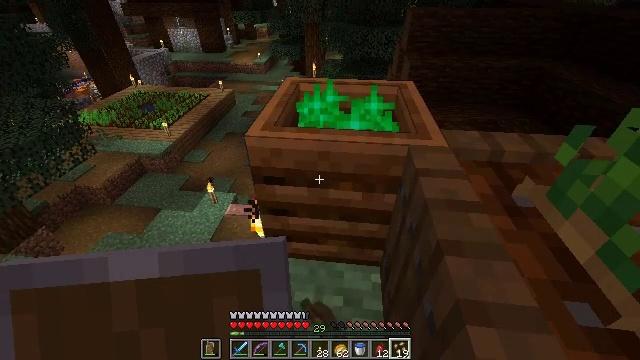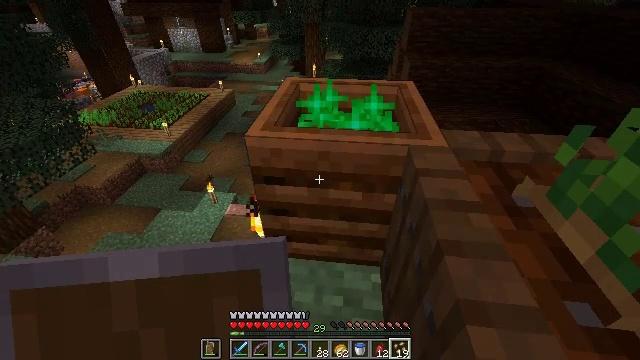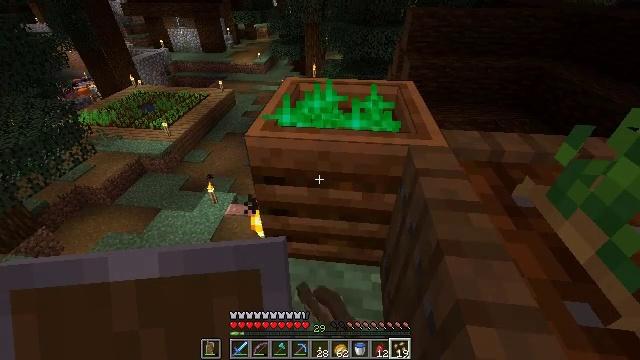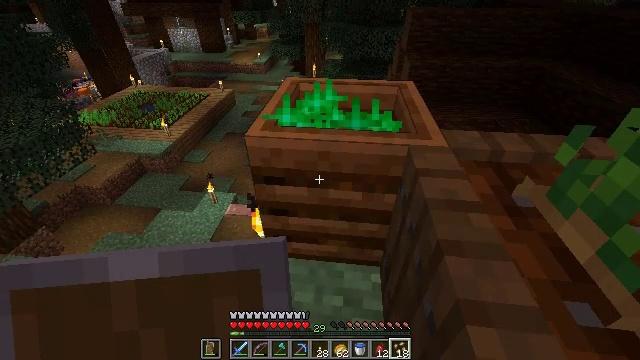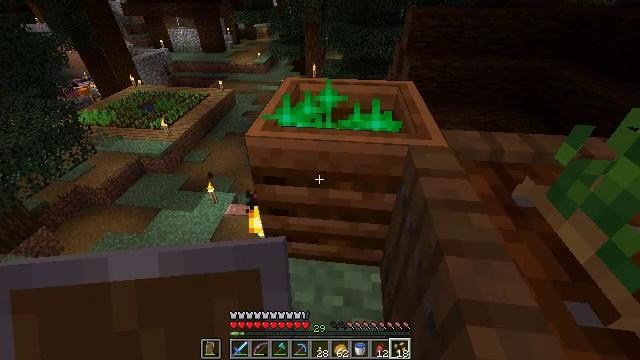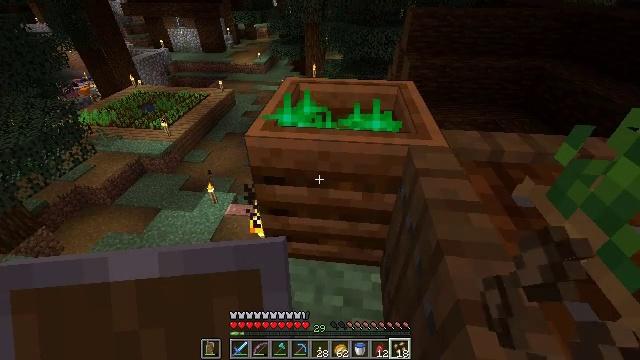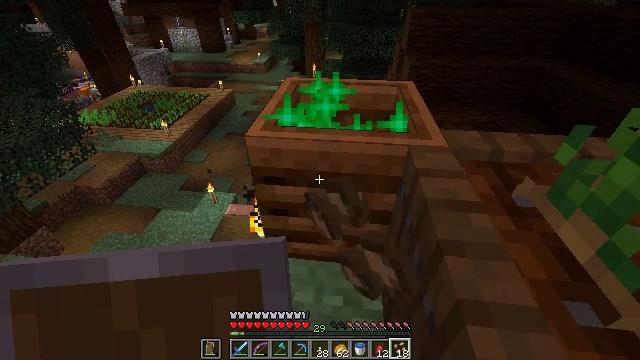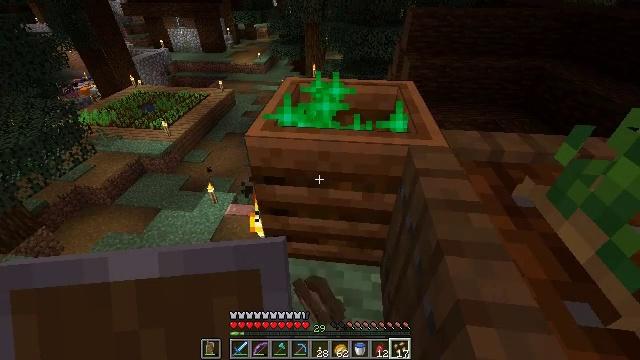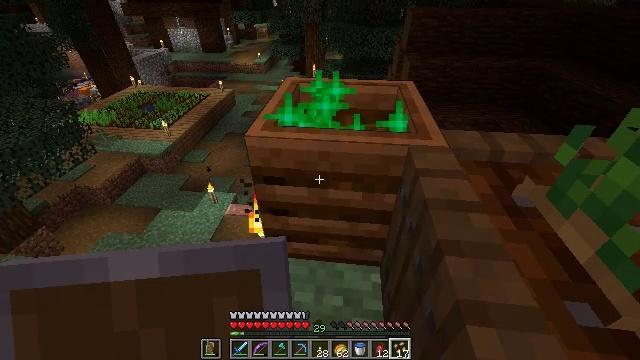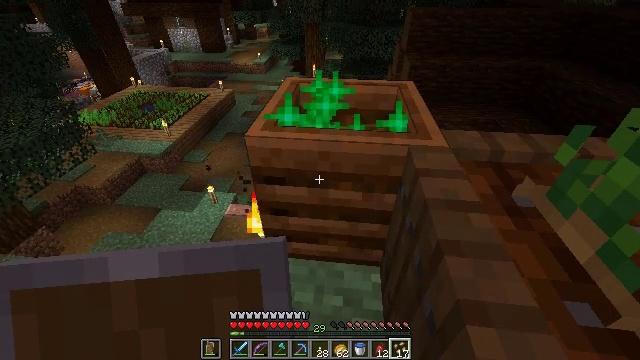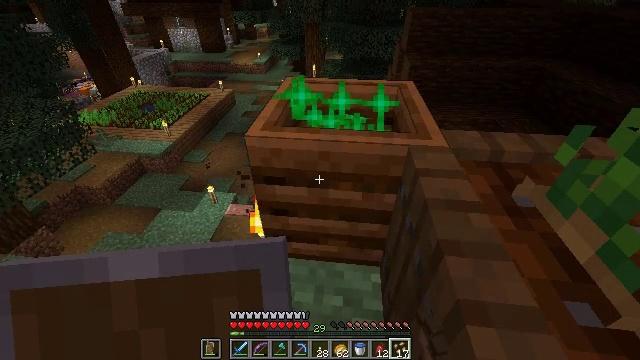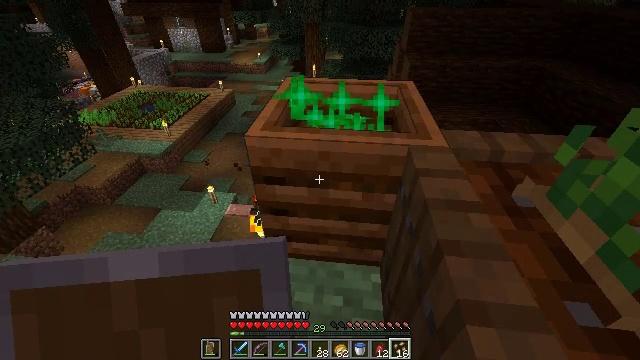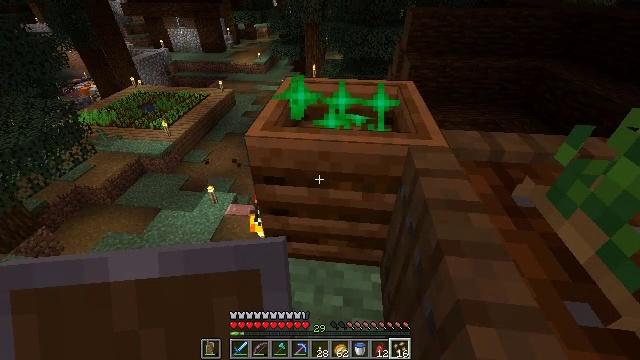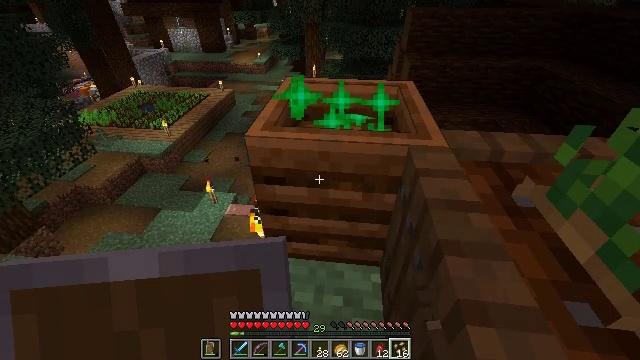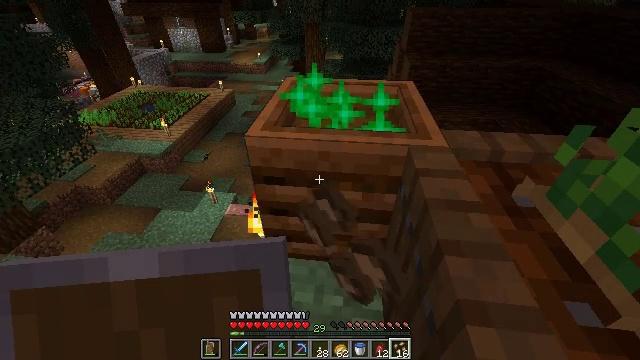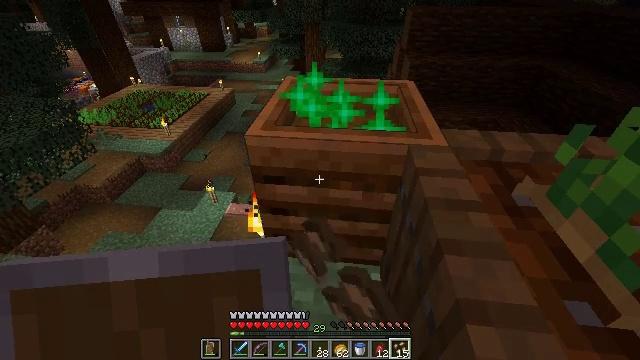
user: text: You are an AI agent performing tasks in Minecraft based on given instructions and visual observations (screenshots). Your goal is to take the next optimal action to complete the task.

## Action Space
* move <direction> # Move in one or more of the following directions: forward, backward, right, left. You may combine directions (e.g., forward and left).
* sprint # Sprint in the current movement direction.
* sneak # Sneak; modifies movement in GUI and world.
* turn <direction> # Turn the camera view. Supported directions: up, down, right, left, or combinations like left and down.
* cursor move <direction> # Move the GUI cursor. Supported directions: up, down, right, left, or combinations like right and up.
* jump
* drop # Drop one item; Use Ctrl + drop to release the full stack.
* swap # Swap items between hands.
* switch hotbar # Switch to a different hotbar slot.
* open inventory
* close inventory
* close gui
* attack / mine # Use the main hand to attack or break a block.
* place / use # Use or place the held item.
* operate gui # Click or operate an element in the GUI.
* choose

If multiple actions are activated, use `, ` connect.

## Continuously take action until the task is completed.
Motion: motion action
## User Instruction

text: Gather the note block from its location.
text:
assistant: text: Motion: use / place
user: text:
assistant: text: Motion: use / place
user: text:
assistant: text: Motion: use / place
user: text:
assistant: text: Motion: use / place
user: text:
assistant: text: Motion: use / place
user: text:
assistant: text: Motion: use / place
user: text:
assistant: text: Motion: use / place
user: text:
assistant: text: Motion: use / place
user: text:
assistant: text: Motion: use / place
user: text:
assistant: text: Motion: use / place
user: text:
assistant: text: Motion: use / place
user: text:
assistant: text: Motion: use / place
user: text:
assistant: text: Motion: use / place
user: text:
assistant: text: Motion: use / place
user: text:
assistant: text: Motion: use / place
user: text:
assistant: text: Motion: use / place
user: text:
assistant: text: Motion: use / place
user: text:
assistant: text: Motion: use / place
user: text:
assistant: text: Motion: use / place
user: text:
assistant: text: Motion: use / place
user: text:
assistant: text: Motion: use / place
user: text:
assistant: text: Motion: use / place
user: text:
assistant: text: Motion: use / place
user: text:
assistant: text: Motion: use / place
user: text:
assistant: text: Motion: use / place
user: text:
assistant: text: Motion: no_op
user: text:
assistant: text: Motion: use / place
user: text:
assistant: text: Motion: use / place
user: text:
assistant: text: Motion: use / place
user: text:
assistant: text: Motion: use / place